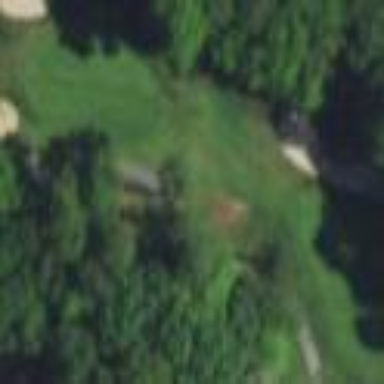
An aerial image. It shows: Picturesque green golfing area with grass land use.